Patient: sex M, age 35
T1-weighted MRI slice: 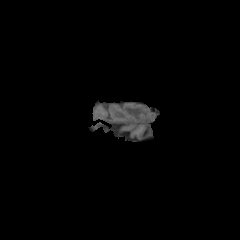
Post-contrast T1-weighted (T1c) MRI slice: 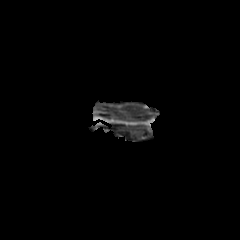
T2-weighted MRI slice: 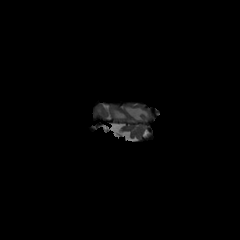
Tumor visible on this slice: yes
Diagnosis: Glioblastoma, IDH-wildtype
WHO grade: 4